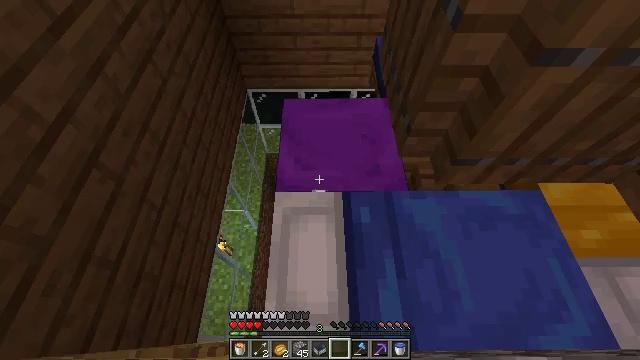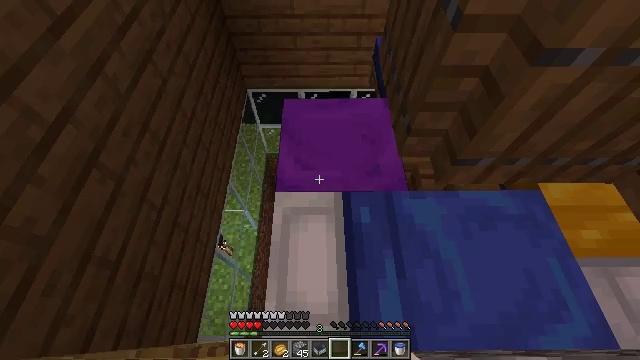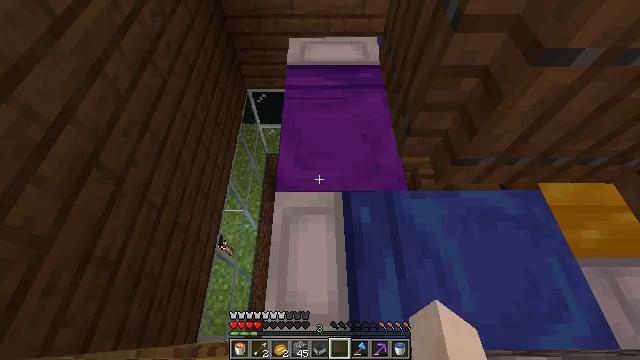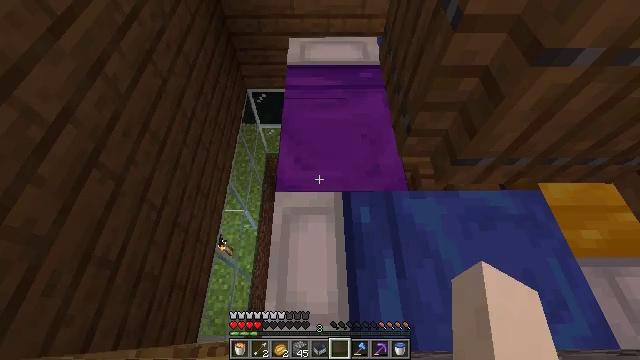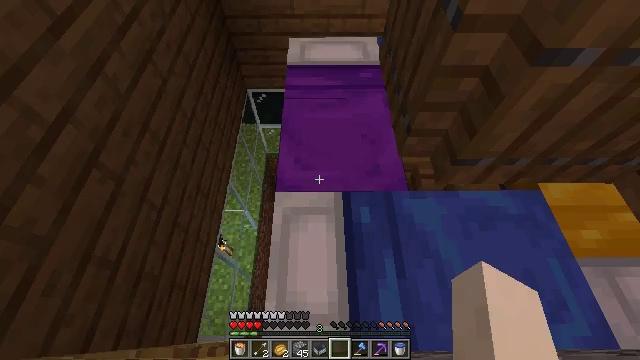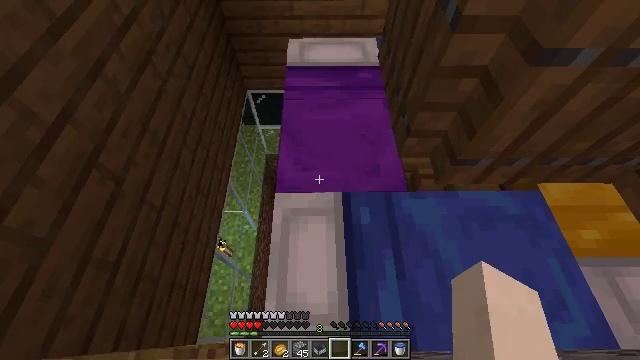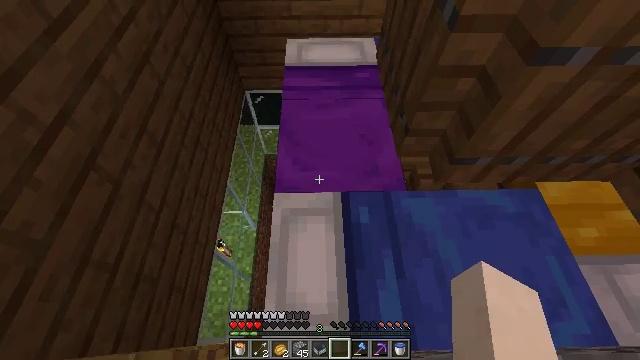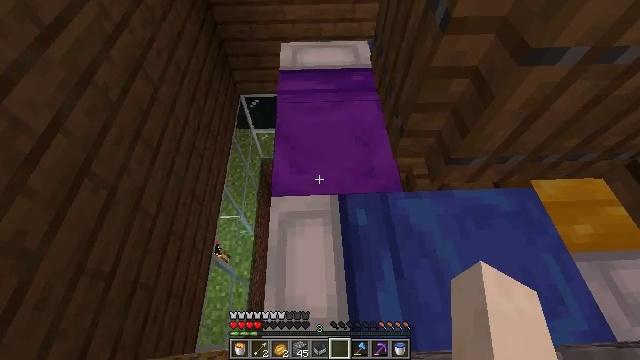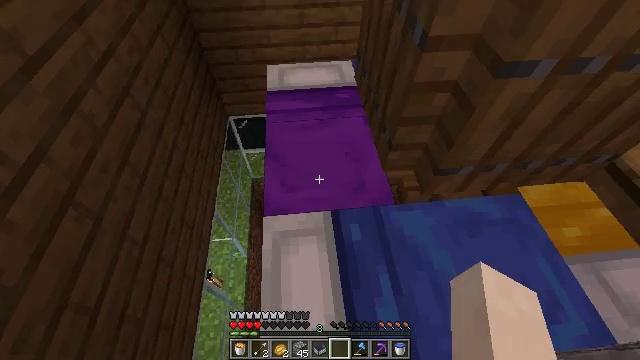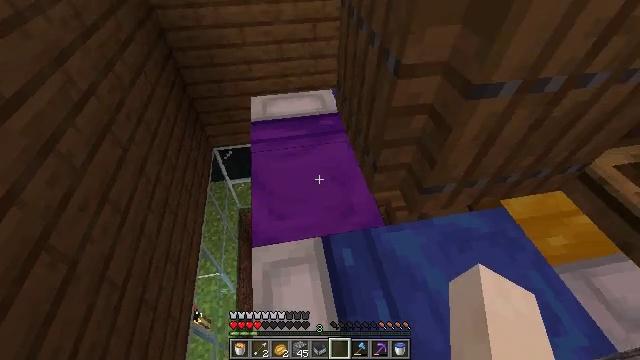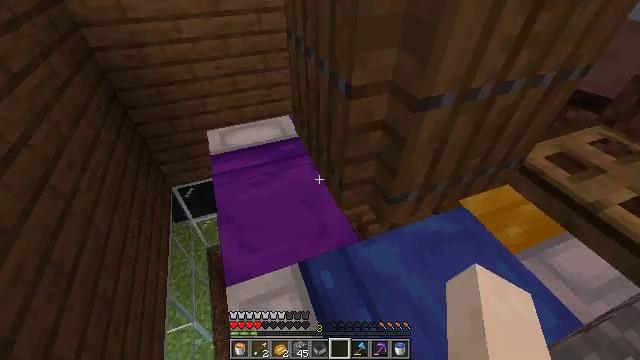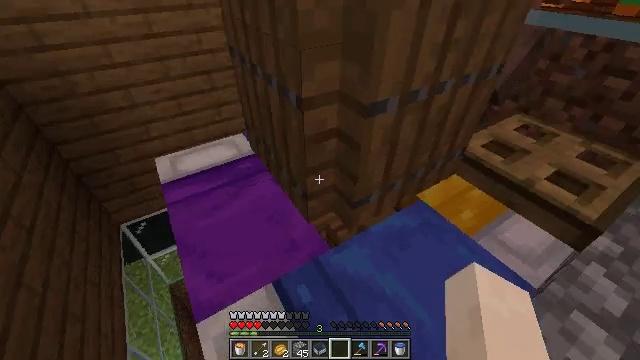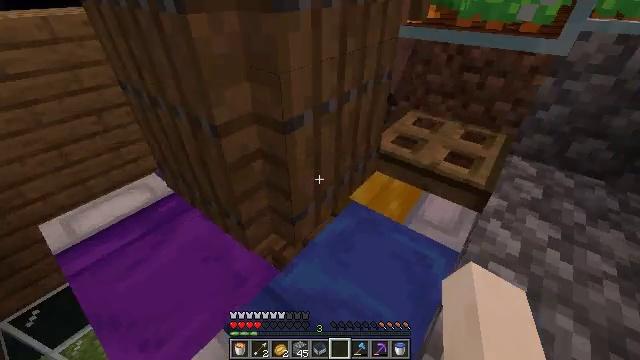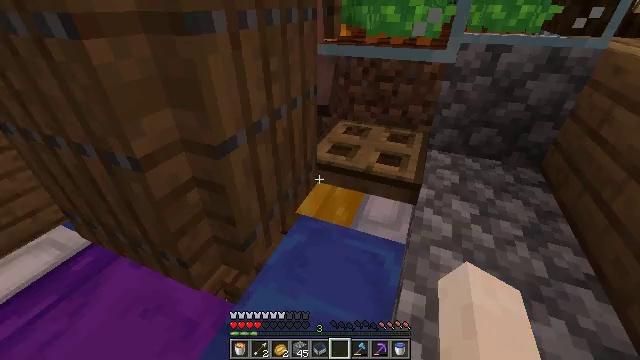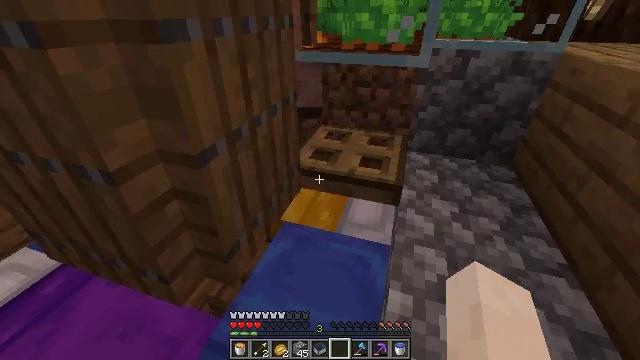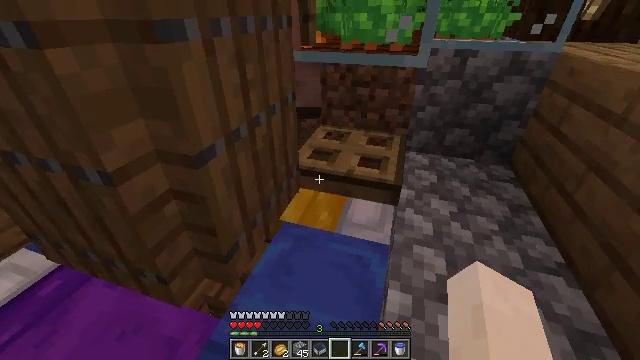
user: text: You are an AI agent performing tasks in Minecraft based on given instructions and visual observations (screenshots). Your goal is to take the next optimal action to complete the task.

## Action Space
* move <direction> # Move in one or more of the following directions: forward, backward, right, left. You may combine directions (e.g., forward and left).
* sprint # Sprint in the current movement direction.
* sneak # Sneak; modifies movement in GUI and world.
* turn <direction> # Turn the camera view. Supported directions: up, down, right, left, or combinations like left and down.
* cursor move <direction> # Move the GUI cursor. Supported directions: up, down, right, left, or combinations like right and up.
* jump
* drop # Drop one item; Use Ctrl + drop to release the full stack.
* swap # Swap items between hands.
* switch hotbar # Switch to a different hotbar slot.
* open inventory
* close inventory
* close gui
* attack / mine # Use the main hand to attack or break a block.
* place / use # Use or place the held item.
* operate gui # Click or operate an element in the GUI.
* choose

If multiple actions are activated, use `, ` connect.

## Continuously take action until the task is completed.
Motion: motion action
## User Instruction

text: Mine the blue bed to pick it up.
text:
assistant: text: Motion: sneak
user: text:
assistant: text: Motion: sneak
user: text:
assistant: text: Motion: sneak
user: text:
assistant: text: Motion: sneak
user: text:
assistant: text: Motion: sneak
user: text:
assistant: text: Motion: sneak
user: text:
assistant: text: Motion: sneak, turn right
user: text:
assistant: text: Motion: sneak, turn right and up
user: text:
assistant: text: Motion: sneak, turn right and up
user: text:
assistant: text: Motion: sneak, turn right and up
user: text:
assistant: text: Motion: sneak, turn right and up
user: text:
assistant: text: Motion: sneak, turn right and up
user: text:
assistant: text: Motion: sneak, turn right and up
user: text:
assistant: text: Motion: sneak, turn right and up
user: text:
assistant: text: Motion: sneak
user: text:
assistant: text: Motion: no_op
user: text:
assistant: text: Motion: no_op
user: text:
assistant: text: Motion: no_op
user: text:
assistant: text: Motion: no_op
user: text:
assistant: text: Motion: no_op
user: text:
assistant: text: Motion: no_op
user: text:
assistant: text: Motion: no_op
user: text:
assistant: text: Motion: no_op
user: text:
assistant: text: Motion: no_op
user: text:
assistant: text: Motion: no_op
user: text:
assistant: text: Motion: no_op
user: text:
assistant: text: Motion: no_op
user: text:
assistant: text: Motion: no_op
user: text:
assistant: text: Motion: no_op
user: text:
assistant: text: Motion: no_op